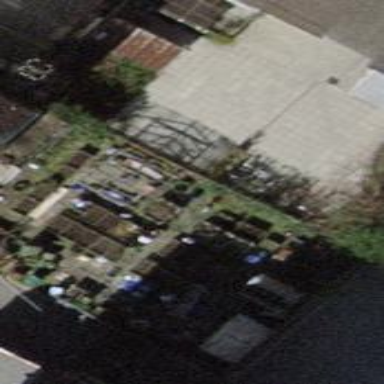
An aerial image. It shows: Community garden situated in farmyard area.